Interaction volume radius: 5 \u00c5
Interaction volume height: 10 \u00c5
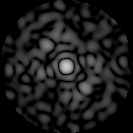
Disorder parameter: 0.8477